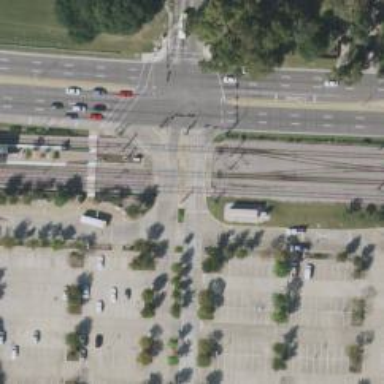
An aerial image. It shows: Light rail spur service with electrified contact line.